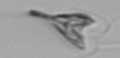
Label: Pyramimonas_longicauda